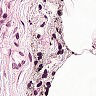
Metastatic tissue present: no